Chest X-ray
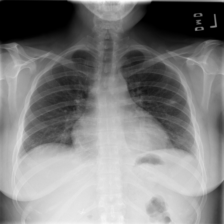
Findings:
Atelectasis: negative
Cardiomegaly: negative
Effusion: negative
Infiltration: negative
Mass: negative
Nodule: positive
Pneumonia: negative
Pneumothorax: negative
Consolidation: positive
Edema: negative
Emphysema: negative
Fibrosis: negative
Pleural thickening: negative
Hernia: negative